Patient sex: M
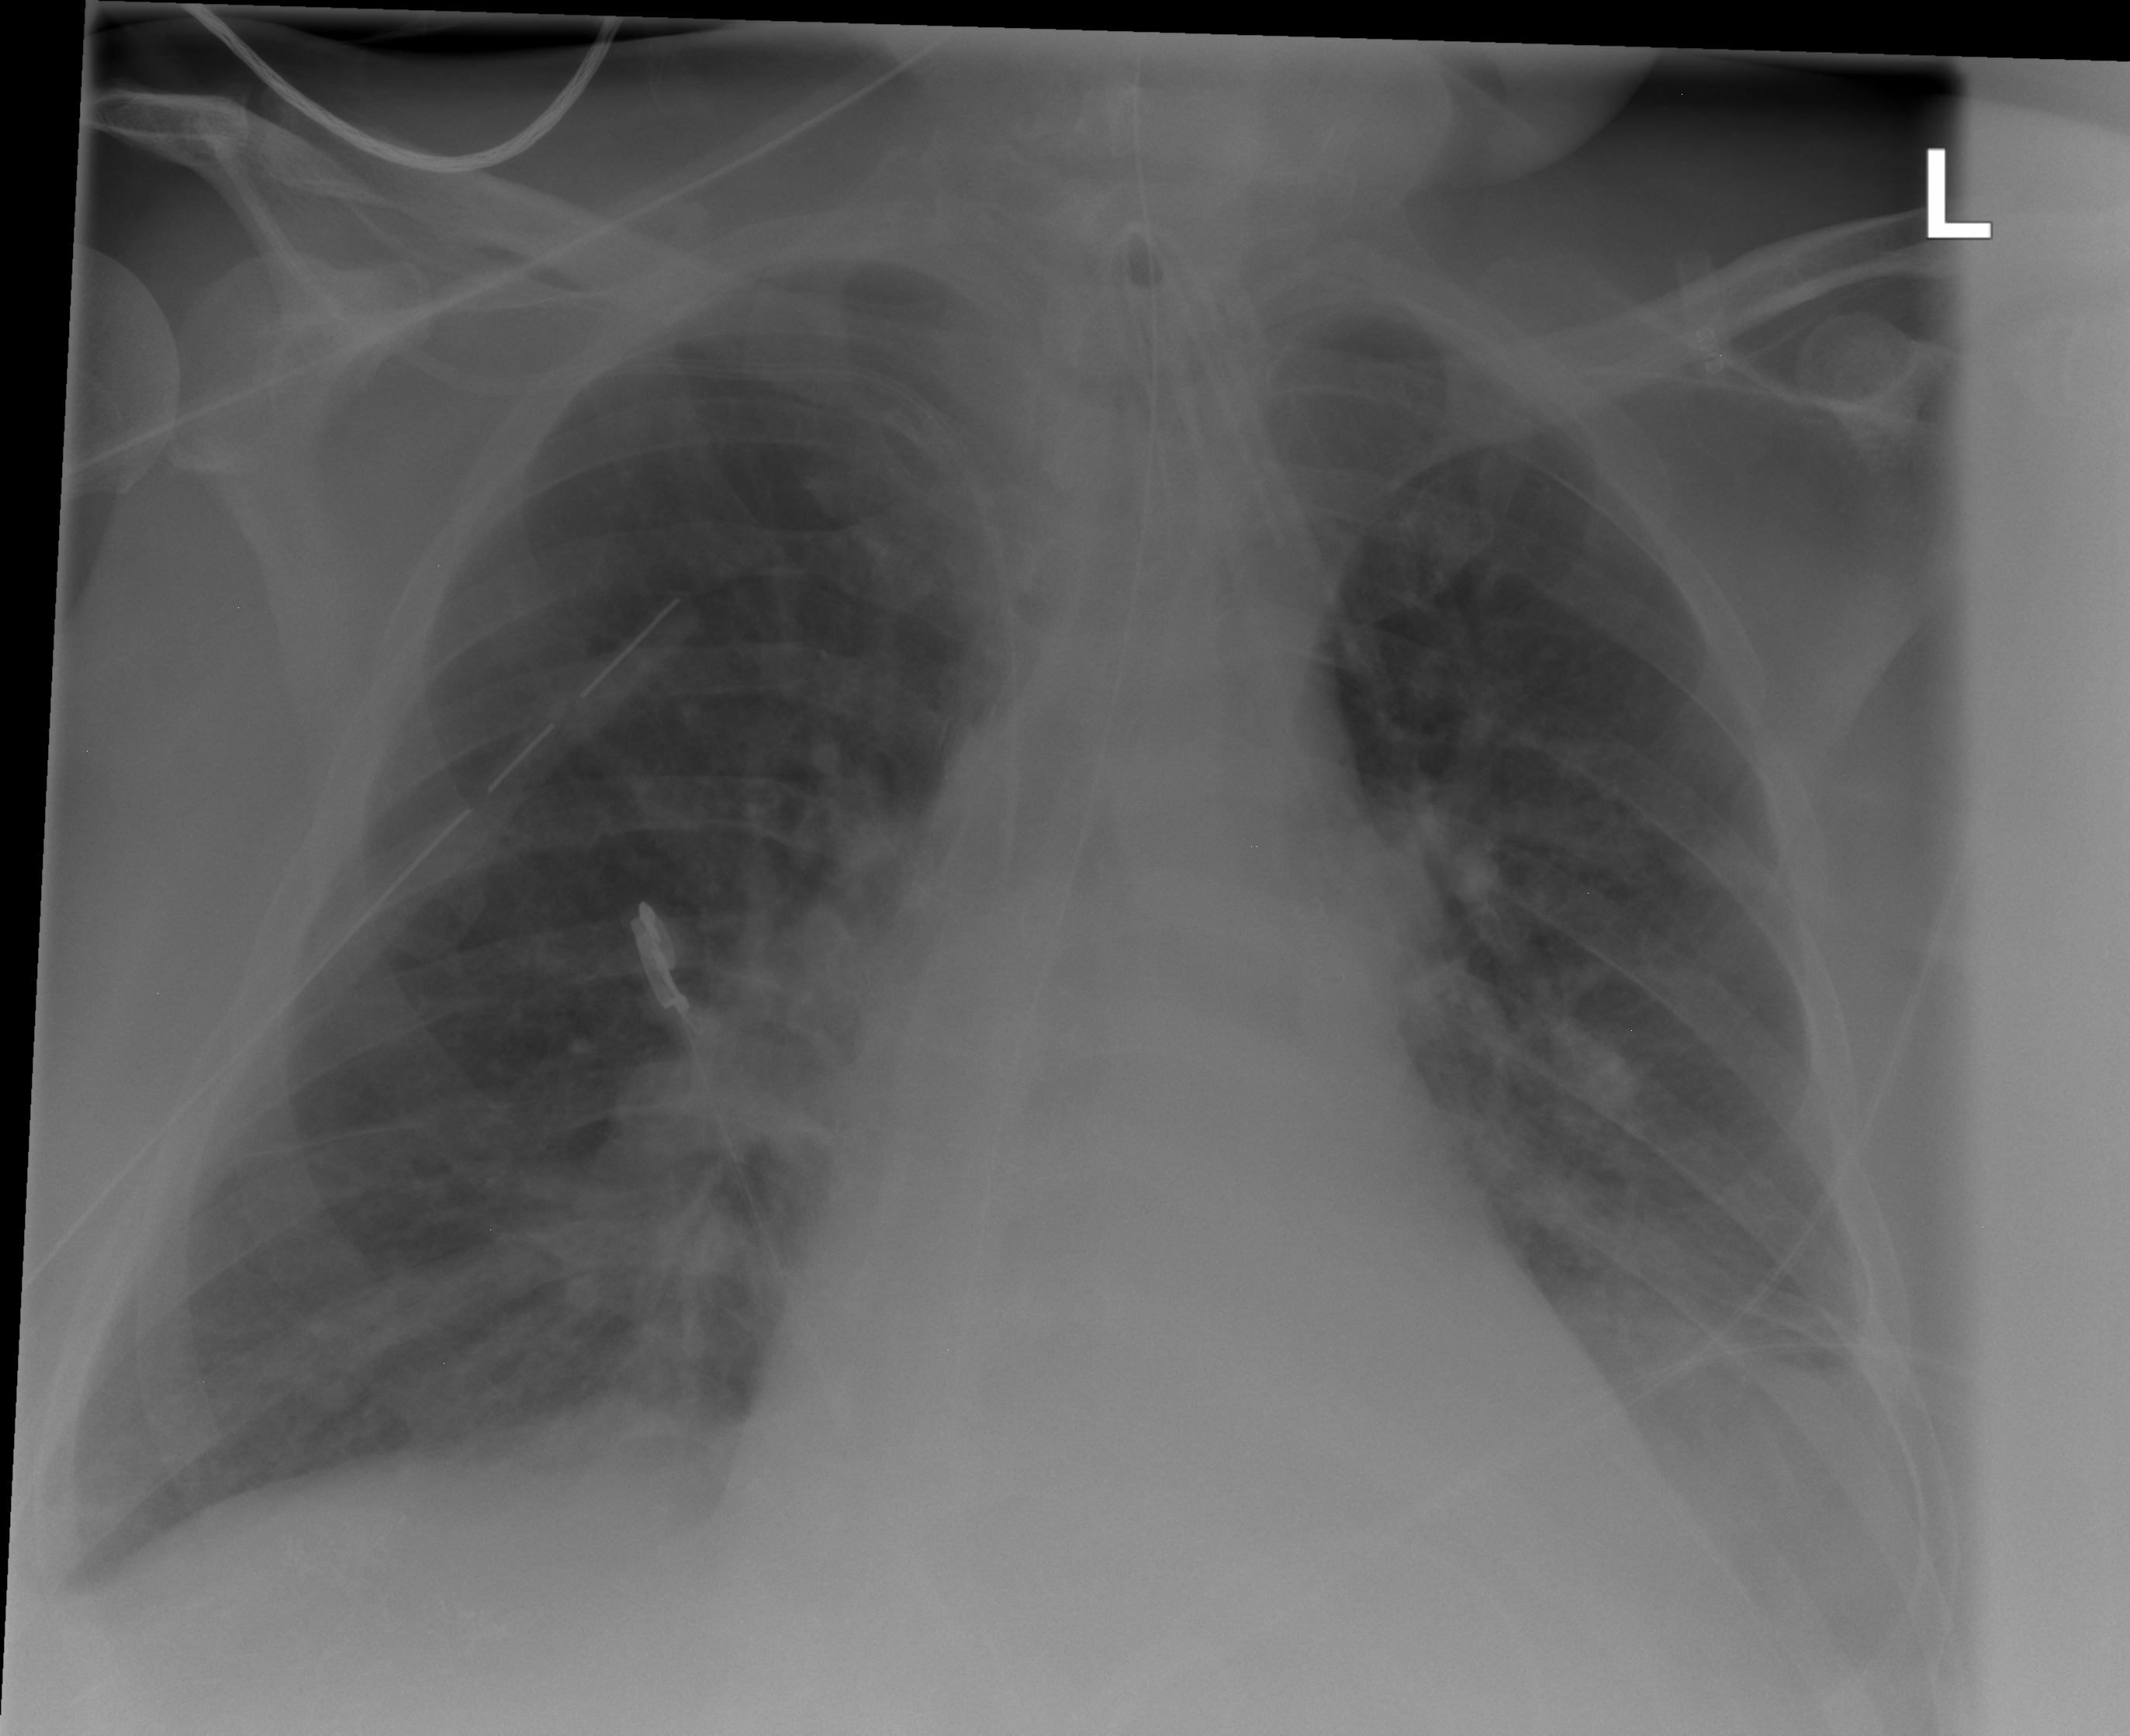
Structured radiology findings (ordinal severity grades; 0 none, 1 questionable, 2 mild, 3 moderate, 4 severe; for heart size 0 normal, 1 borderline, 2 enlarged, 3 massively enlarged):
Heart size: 1
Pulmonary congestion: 0
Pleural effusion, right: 1
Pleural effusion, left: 2
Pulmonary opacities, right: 0
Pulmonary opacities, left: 2
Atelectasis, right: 1
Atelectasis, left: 2